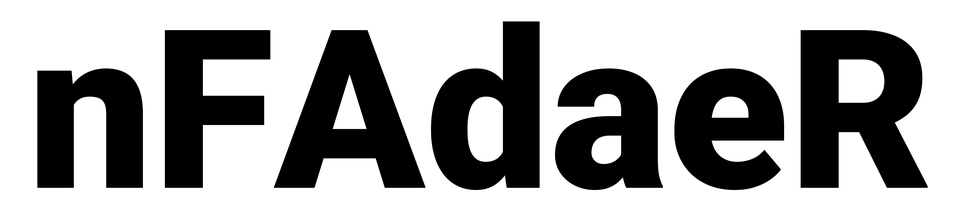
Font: Roboto_Black